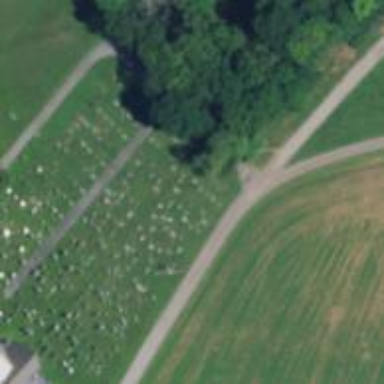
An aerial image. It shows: Grave yard.